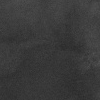
Atmospheric dust classification: not_dusty